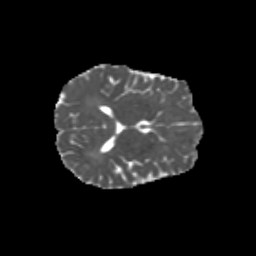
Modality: MD
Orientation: axial
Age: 47
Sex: female
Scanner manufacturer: siemens
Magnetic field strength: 3 T
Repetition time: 1.8 s
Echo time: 0.07 s